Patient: sex M, age 36
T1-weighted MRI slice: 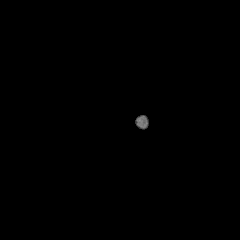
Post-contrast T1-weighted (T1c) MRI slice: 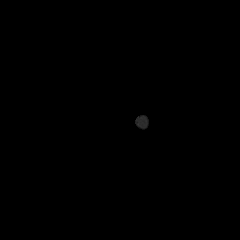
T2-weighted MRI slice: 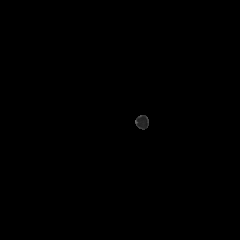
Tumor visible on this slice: no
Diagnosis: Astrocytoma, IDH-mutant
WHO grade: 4